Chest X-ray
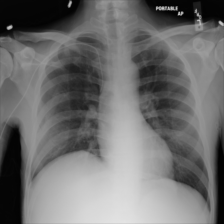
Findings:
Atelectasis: negative
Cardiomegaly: negative
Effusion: negative
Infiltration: negative
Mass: negative
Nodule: negative
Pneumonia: negative
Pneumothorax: negative
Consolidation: negative
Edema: negative
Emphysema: negative
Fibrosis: negative
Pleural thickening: negative
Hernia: negative